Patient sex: F
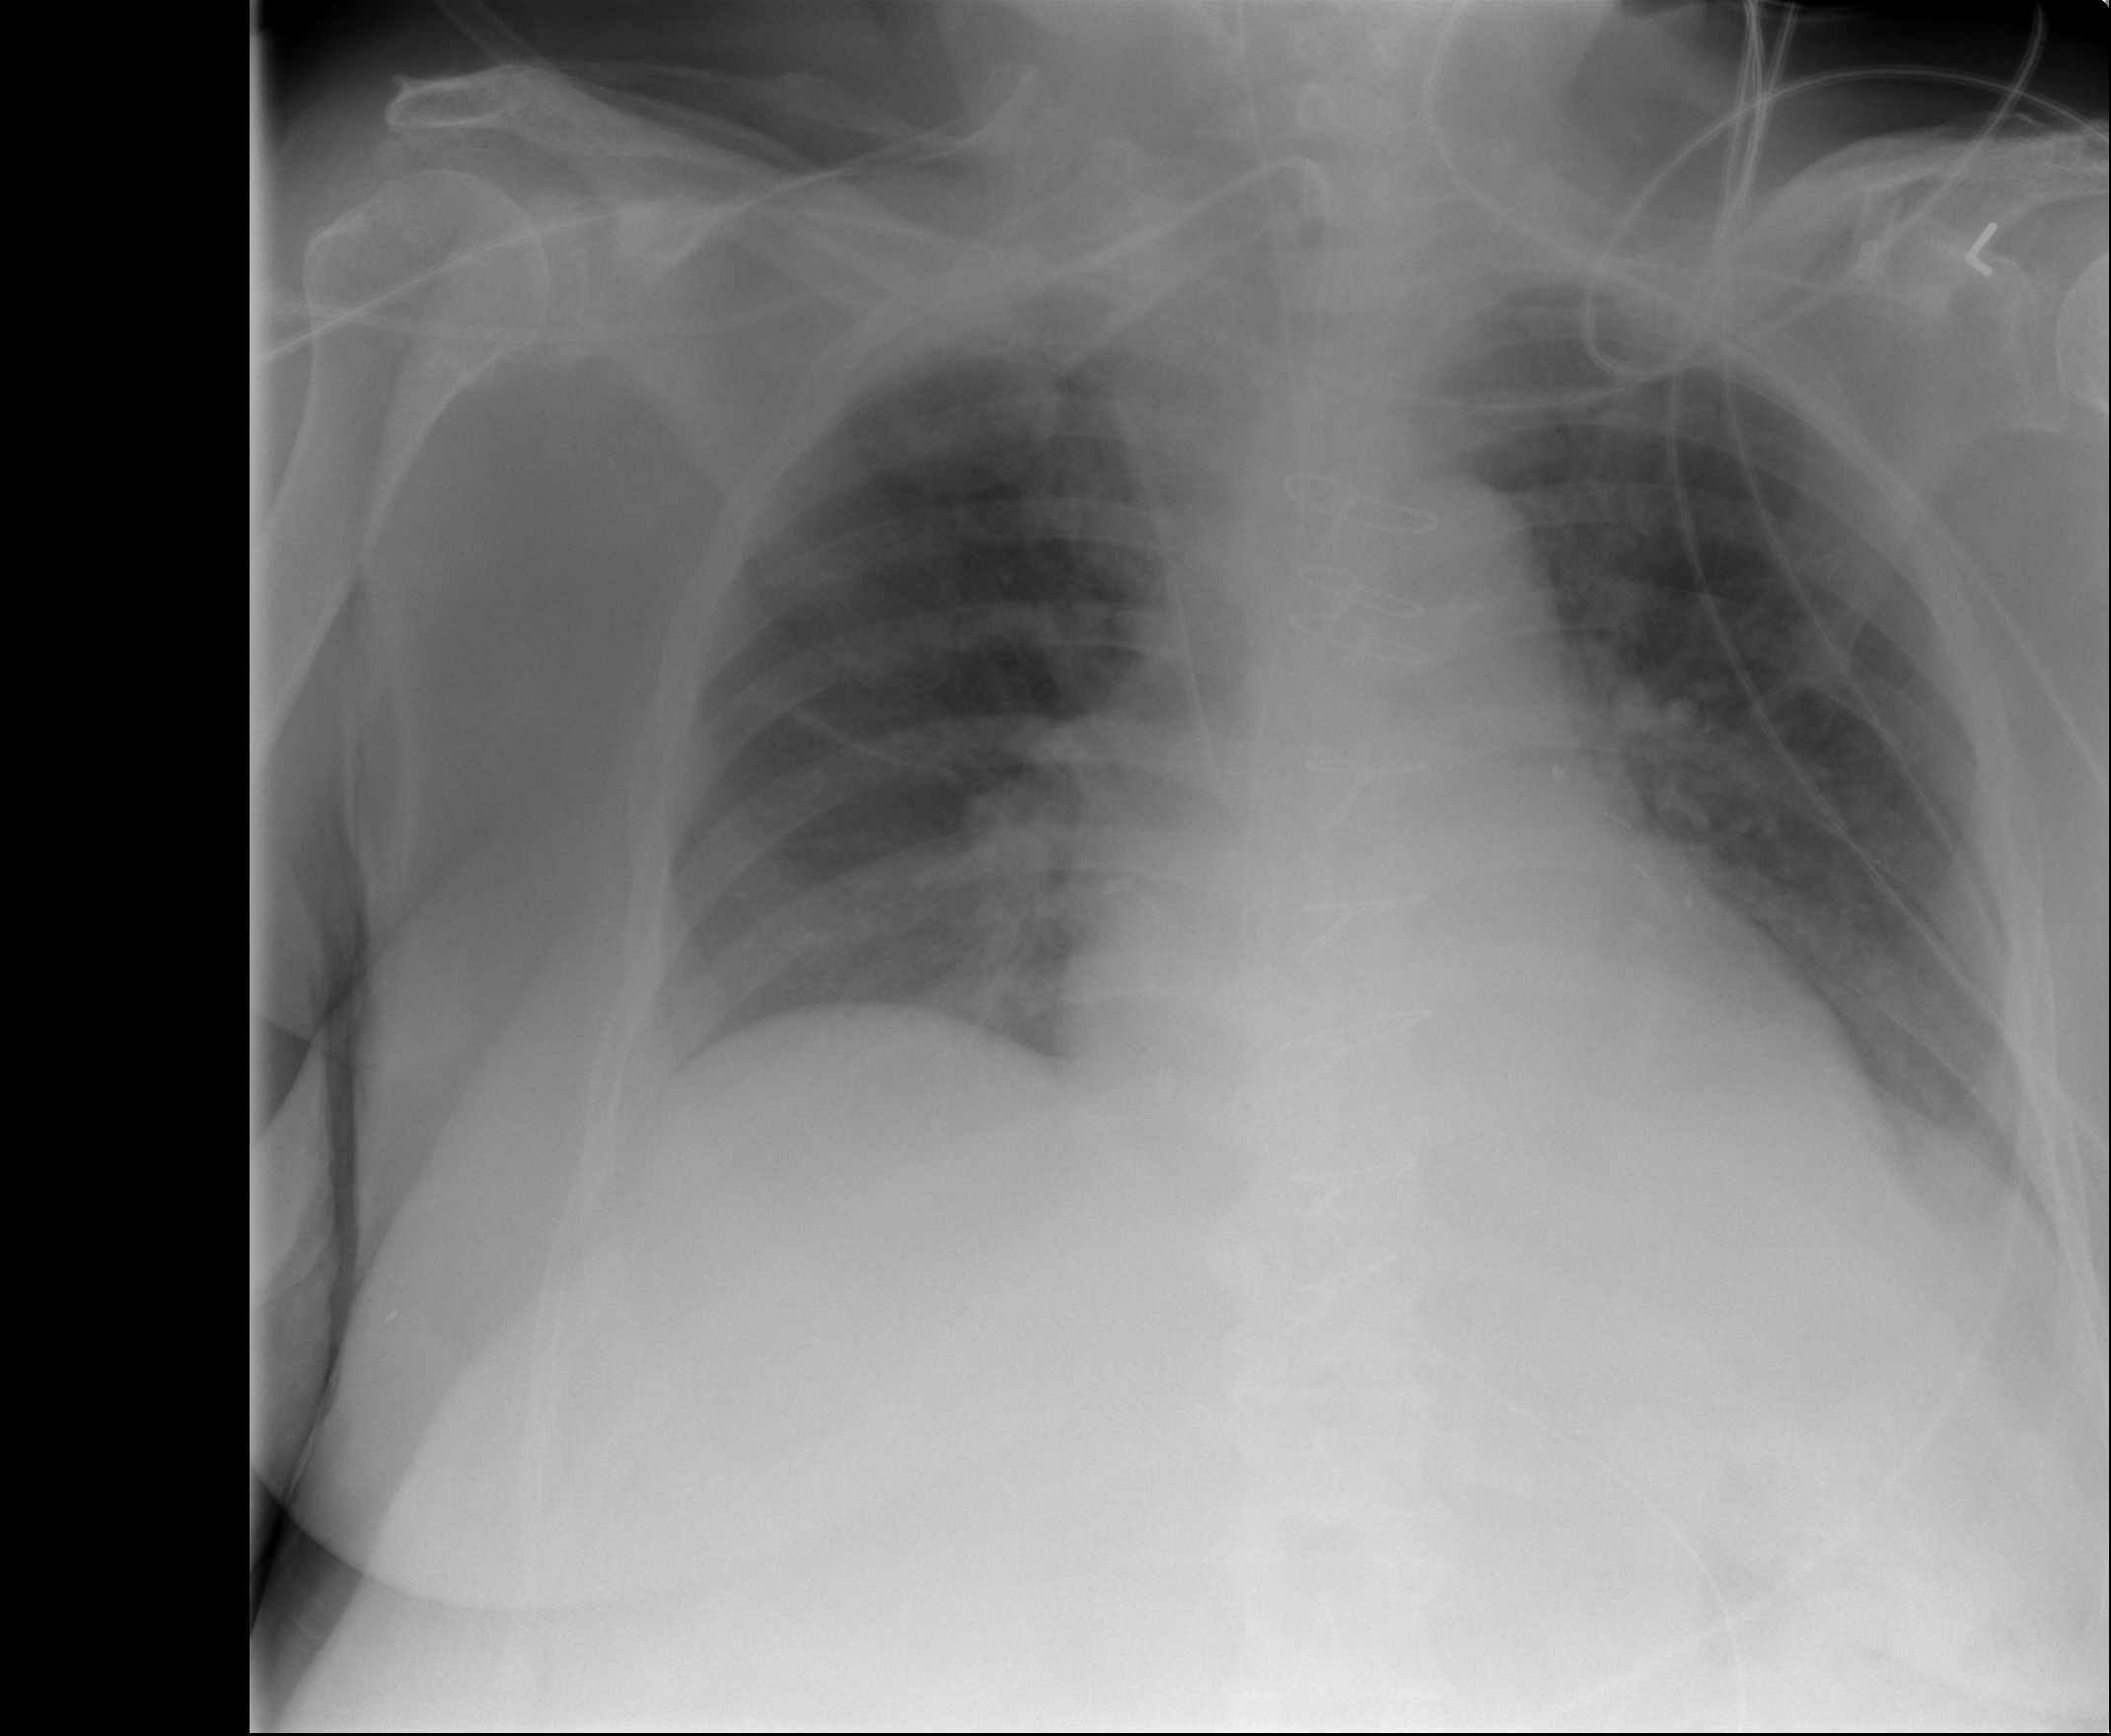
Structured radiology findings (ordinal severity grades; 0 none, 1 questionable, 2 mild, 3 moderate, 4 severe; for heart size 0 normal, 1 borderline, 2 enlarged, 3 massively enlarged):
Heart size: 2
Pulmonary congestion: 0
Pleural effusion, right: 0
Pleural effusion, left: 2
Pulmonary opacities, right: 0
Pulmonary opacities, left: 0
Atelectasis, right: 1
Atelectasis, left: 2